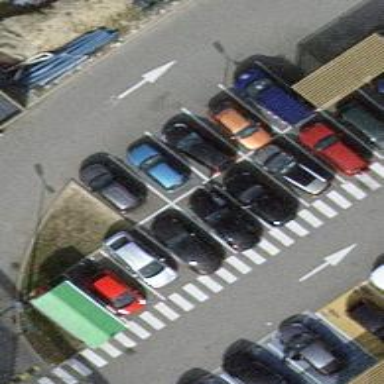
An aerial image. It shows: Bicycle parking area with anchors for securing bicycles.